Field crop: maize
Growth stage: 2
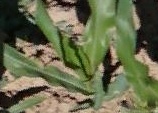
Species: maize